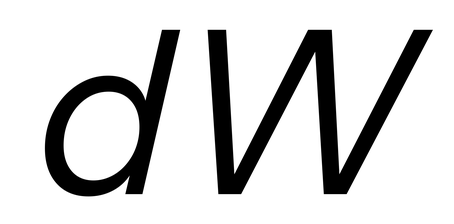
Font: InstrumentSans-Italic_Italic